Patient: sex F, age 54
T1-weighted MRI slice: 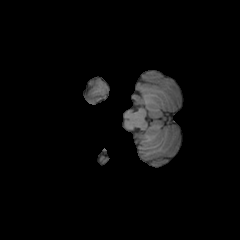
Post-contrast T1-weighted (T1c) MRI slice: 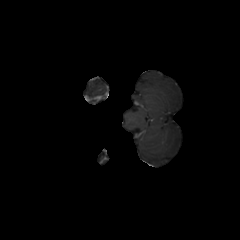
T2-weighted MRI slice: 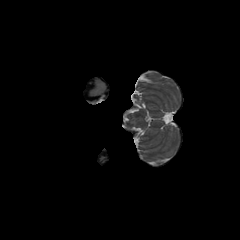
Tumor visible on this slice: no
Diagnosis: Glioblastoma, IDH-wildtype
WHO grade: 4